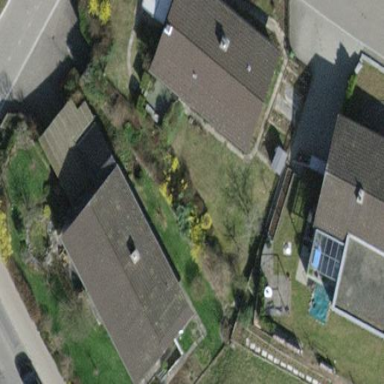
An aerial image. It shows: Detached building.